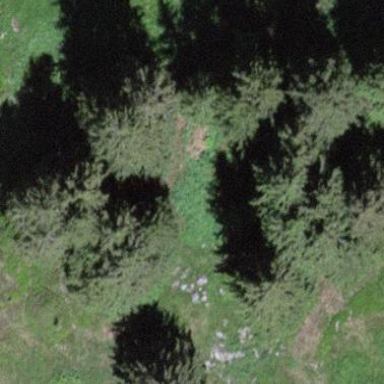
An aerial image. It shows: Forest area.